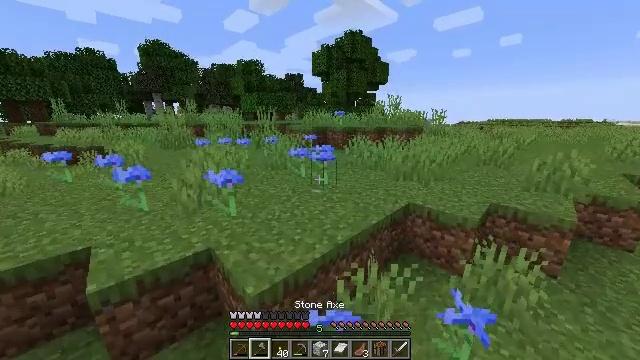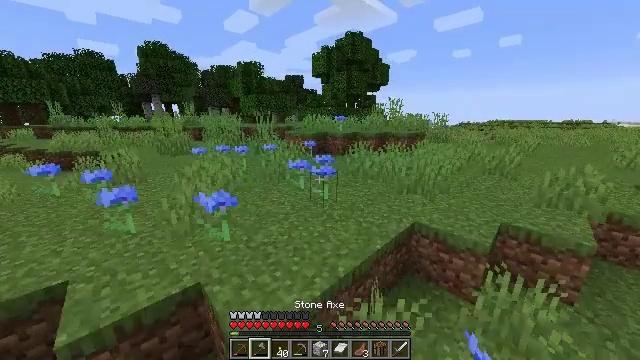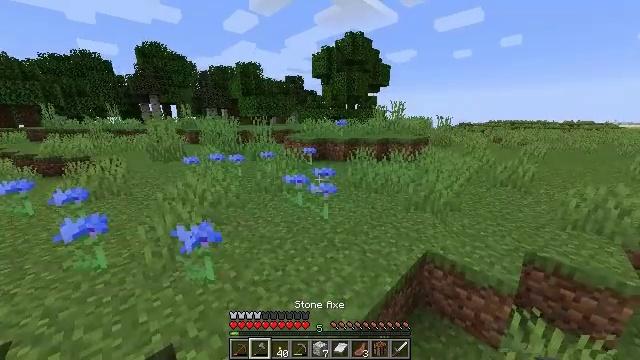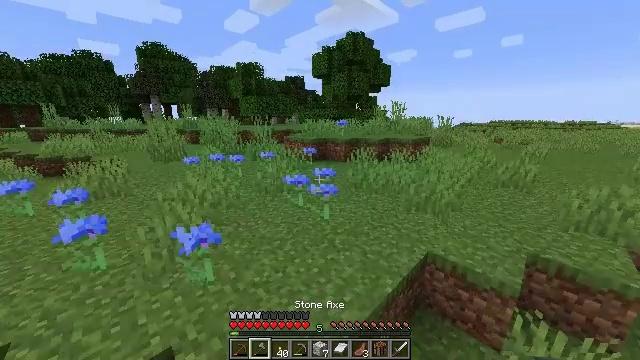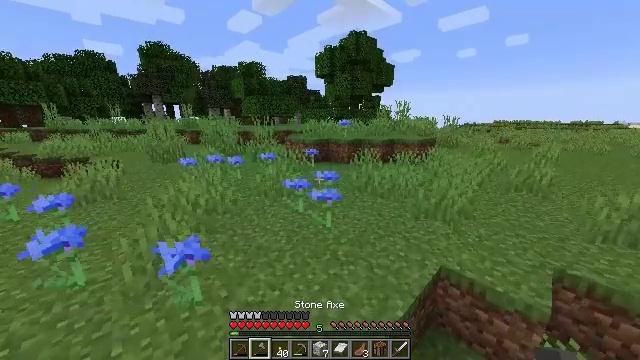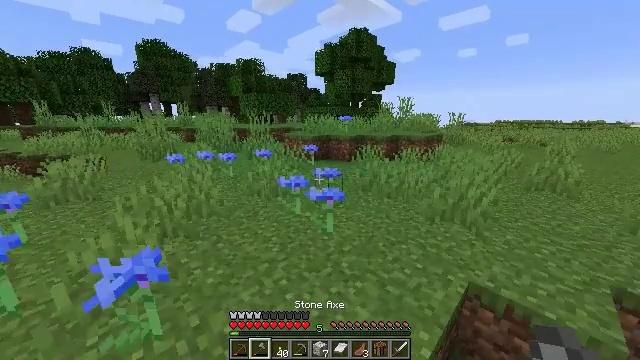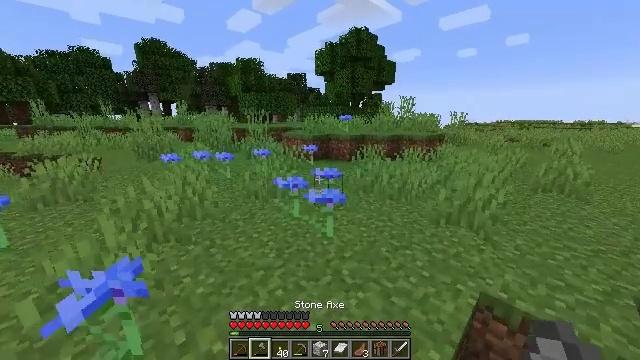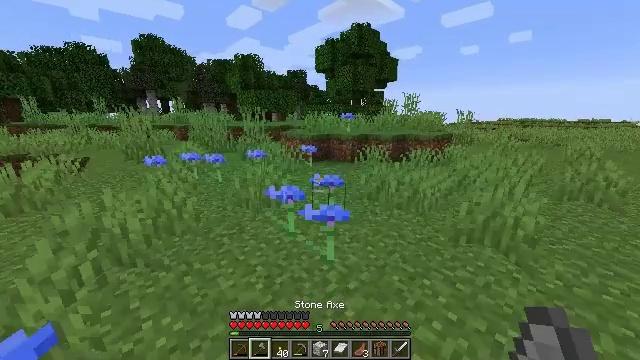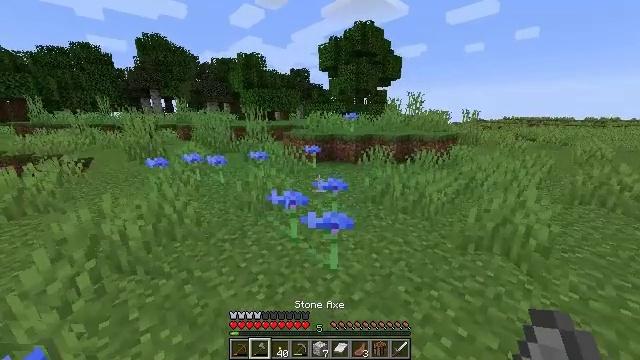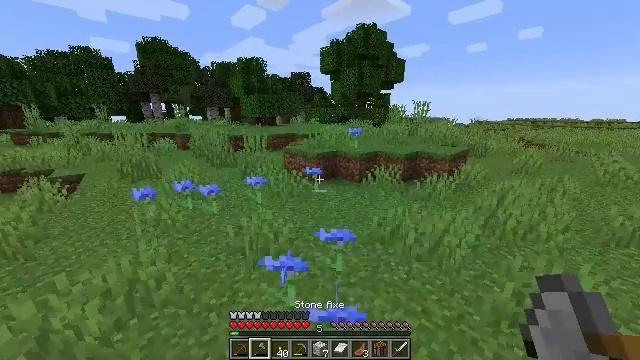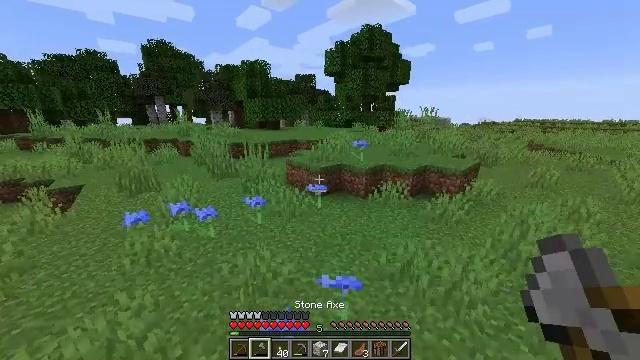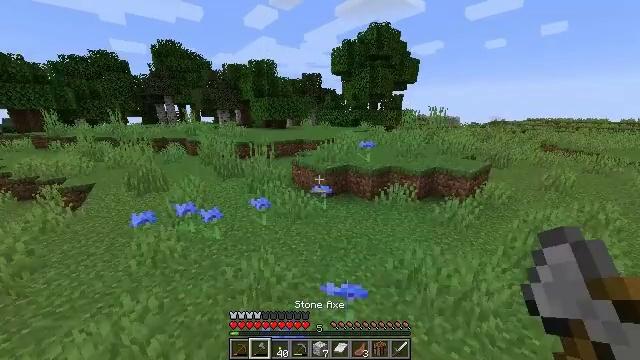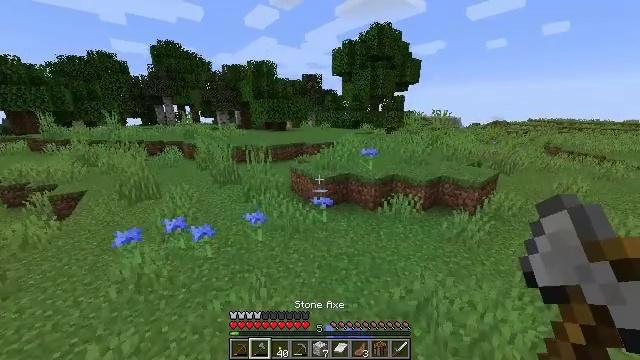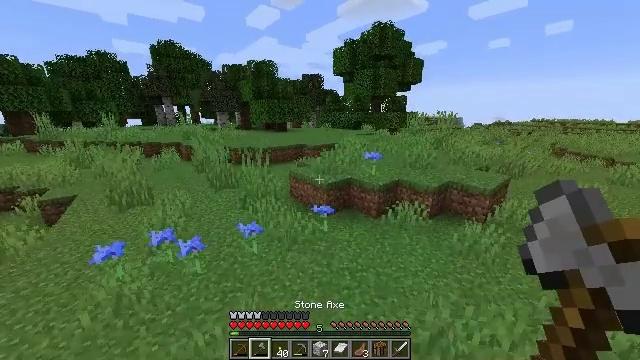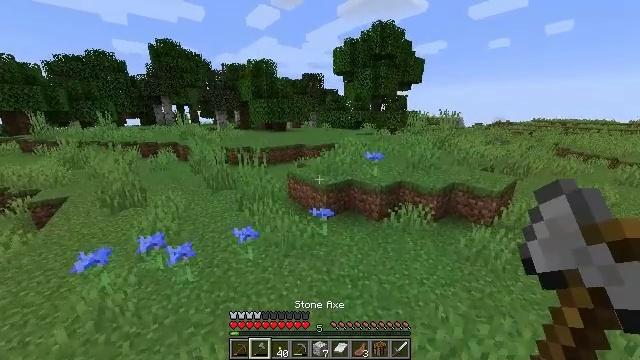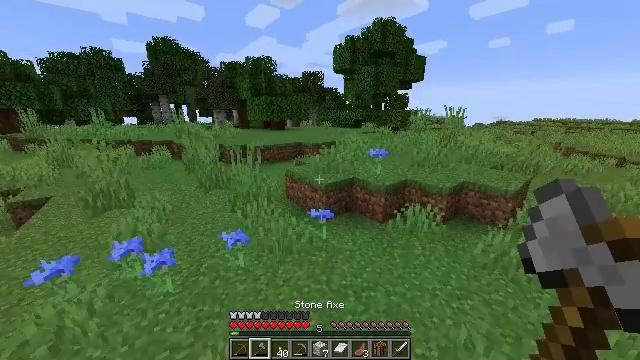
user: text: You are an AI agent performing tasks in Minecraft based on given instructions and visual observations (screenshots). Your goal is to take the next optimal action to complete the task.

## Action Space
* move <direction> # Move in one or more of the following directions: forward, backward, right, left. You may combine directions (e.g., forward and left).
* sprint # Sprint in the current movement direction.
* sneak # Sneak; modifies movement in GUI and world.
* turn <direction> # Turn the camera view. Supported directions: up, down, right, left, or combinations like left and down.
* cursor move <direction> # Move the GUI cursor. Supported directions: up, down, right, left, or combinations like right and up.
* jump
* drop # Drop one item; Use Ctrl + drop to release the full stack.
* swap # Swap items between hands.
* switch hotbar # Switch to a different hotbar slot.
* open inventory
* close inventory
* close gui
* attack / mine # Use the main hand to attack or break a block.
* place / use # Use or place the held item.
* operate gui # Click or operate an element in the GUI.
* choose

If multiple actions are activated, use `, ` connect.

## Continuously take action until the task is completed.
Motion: motion action
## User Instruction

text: Attack the sunflower to harvest it.
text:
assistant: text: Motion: move forward, sprint, jump
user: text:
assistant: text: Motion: move forward, sprint, jump
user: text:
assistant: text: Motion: move forward, sprint, jump
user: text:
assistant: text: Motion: move forward, sprint, jump
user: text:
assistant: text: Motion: move forward, sprint, jump
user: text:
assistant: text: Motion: move forward, sprint, jump
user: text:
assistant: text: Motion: move forward, sprint, jump
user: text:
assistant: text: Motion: move forward, sprint, jump
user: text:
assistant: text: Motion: move forward, sprint, jump
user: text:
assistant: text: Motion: move forward, sprint, turn left, jump
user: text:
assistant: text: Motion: move forward, sprint, turn left, jump
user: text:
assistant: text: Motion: move forward, sprint, jump
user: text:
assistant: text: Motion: move forward, sprint, jump
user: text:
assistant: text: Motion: move forward, sprint, jump
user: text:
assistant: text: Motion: move forward, sprint, jump
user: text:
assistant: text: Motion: move forward, sprint
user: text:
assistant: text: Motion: move forward, sprint
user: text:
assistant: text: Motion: move forward, sprint
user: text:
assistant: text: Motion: move forward, sprint
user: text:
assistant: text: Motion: move forward, sprint
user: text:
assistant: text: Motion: move forward, sprint
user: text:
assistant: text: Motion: move forward, sprint
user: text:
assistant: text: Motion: move forward, sprint
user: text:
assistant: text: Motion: move forward, sprint
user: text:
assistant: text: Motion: move forward, sprint
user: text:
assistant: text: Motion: move forward, sprint
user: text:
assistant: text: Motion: move forward, sprint
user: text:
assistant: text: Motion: move forward, sprint
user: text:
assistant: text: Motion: move forward, sprint
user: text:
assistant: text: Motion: move forward, sprint